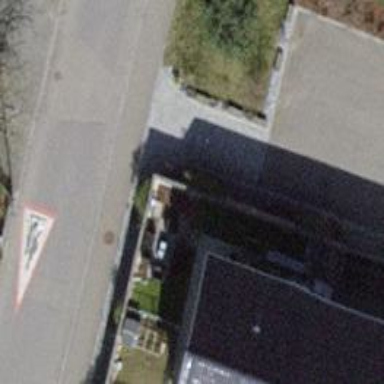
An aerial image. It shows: Bollard barrier.